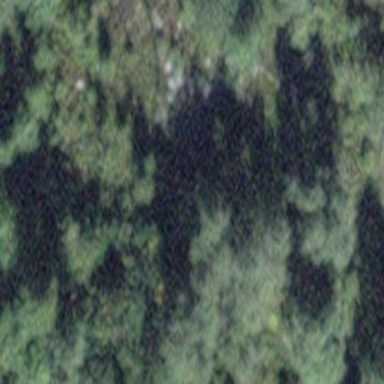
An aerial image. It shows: Forest area.